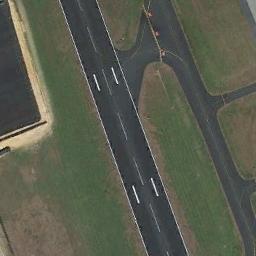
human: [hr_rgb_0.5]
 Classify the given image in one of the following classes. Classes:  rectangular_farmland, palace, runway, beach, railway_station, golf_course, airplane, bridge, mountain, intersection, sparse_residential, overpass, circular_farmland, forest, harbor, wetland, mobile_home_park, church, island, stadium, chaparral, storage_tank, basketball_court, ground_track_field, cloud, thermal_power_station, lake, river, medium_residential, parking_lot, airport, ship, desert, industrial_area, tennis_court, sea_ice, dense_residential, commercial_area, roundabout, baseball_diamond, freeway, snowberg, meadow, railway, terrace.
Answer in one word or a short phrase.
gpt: runway